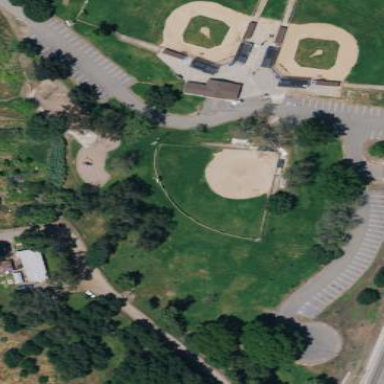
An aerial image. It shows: Baseball pitch for leisure and sports activities.